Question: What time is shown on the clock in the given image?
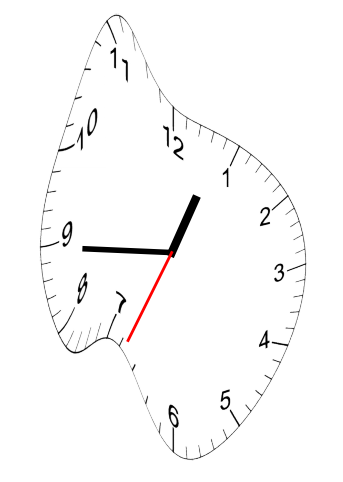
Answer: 12:44:34